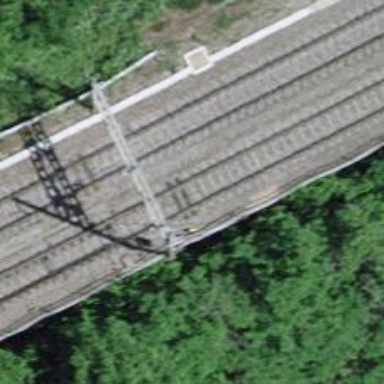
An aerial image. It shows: Railway switch with the turnout on the right side.